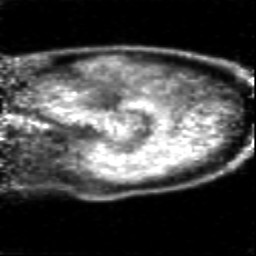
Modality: PET
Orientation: sagittal
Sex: male
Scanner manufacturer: siemens